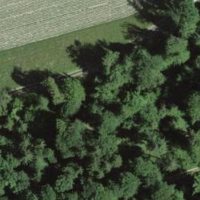
EUNIS habitat code: 41
Species observed at this site:
Lysimachia vulgaris